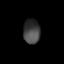
Tissue: lung
Cell type: Myeloid cells
Senescence score: 0.2088
Nuclear area (px): 406
Mean DAPI intensity: 64.7